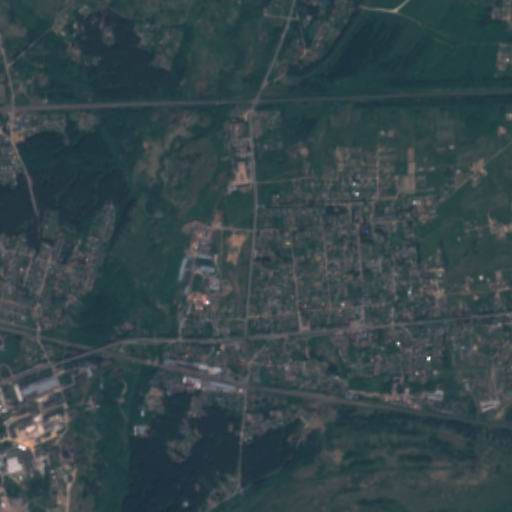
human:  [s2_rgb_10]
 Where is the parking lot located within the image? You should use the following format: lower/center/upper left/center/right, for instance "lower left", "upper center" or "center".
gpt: The parking lot is located in the center of the image.
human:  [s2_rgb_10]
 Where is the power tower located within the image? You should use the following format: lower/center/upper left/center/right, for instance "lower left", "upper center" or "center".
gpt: There is no power tower in the image.